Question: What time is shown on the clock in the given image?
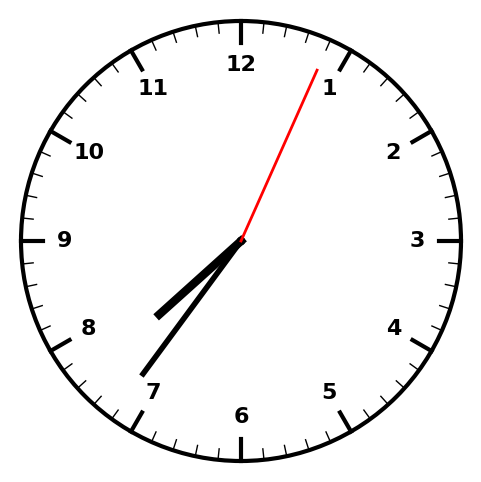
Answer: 07:36:04